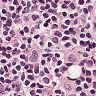
Metastatic tissue present: no